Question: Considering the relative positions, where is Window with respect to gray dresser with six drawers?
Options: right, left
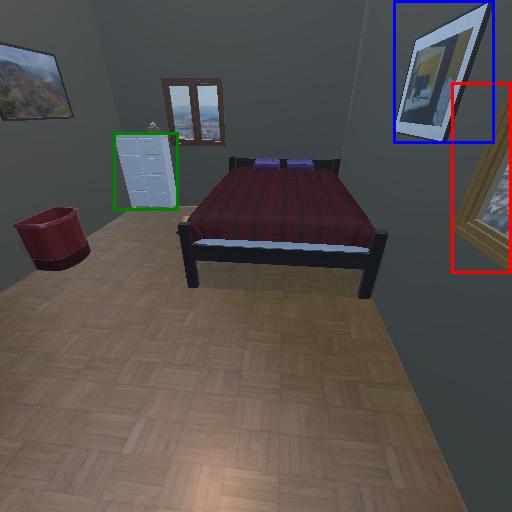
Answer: right